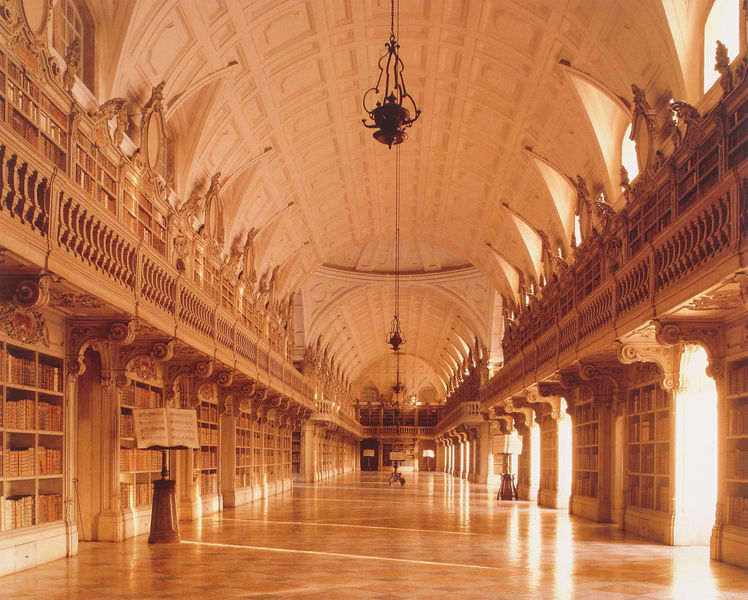
Titel: Bibliothek des Nationalpalasts von Mafra
Künstler: Johann Friedrich Ludwig
Standort: Mafra, Klosterresidenz (EU - P)
Schlagwörter: holz, spiegel, bücher, saal, leuchter, stuck, geländer, galerie, gewölbe, balustrade, voluten, bibliothek, regale, kassettendecke, kasettendecke